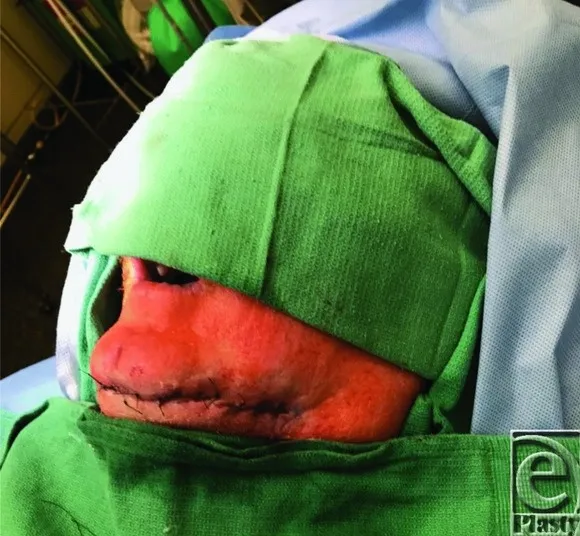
Wound closure.
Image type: medical_photograph (skin_photograph)